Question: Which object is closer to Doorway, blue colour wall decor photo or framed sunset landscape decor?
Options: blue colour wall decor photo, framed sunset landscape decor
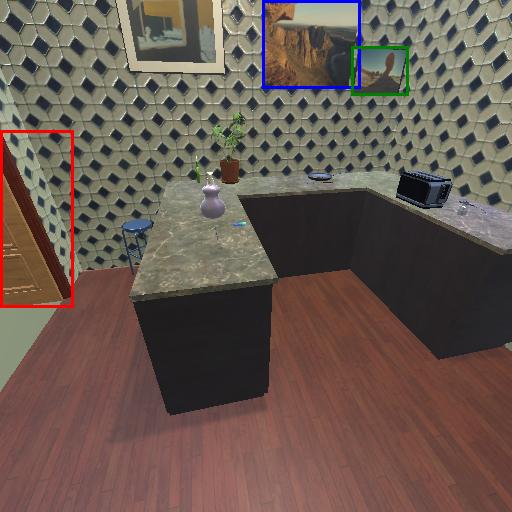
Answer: blue colour wall decor photo